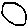
Label: circle